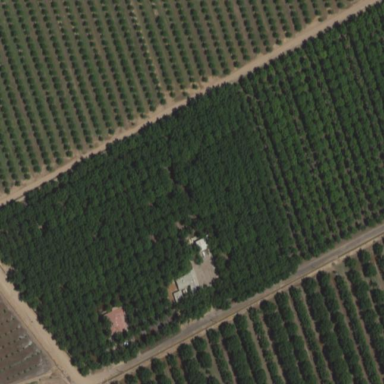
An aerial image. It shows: Orchard.